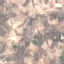
Label: PermanentCrop